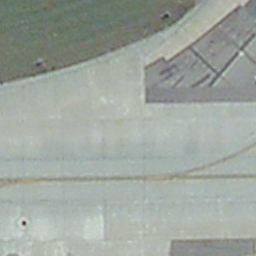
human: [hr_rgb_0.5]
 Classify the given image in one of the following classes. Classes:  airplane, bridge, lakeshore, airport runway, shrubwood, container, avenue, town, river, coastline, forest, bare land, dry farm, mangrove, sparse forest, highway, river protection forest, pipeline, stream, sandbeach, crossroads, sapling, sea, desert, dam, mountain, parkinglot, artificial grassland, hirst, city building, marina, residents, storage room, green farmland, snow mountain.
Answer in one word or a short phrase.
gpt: airport runway